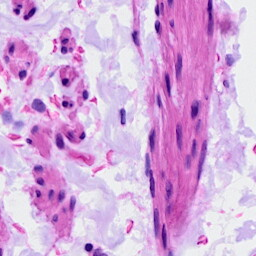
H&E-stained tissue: Ovarian